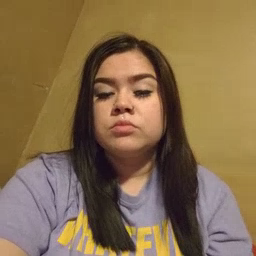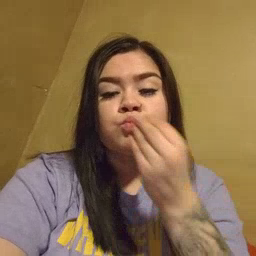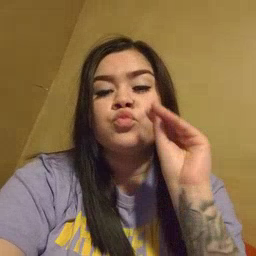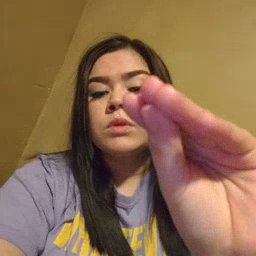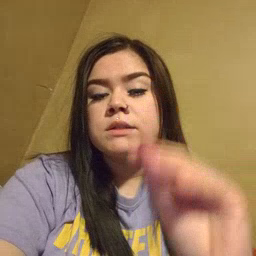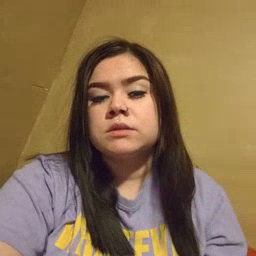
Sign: kiss